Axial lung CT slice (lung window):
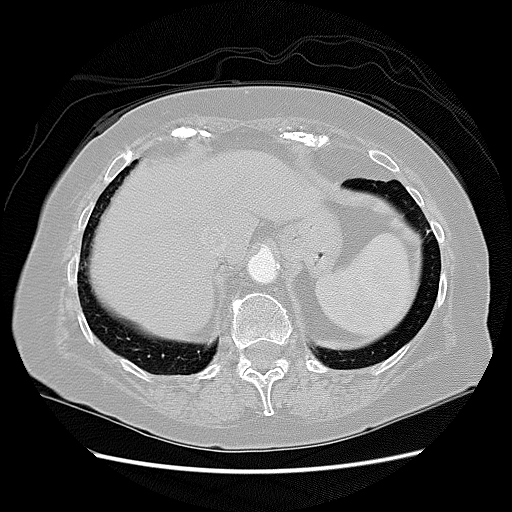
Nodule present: no